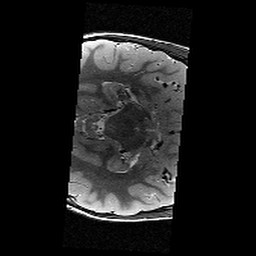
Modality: T2w
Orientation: axial
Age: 11
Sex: male
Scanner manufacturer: siemens
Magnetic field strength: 3 T
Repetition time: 9.23 s
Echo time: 0.067 s